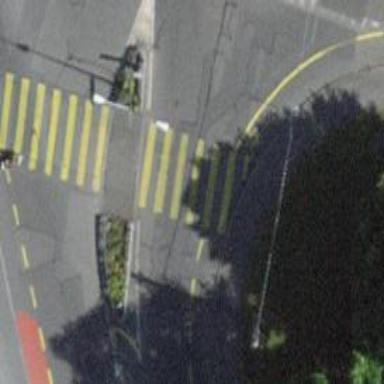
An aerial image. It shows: Residential road with asphalt surface. There is separate cycle lane and sidewalks on both sides.